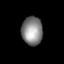
Tissue: lung
Cell type: Epithelial cells
Senescence score: 0.5535
Nuclear area (px): 585
Mean DAPI intensity: 134.075